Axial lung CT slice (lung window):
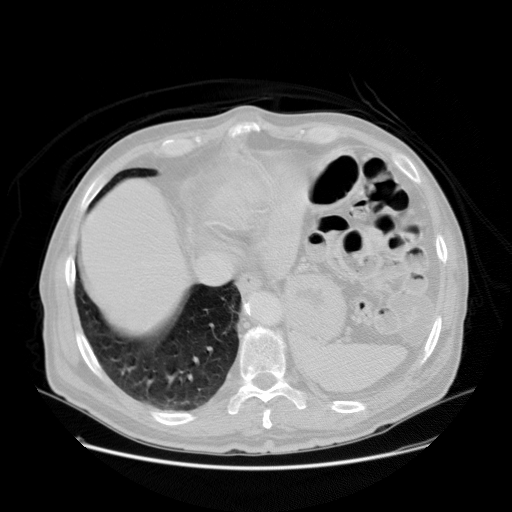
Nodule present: no